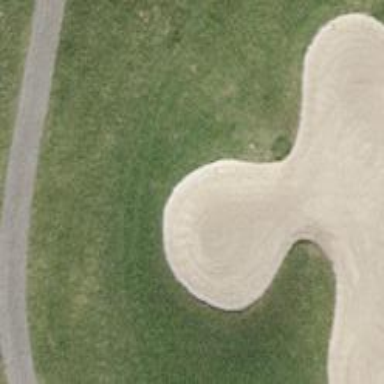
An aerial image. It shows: Golf bunker filled with natural sand.